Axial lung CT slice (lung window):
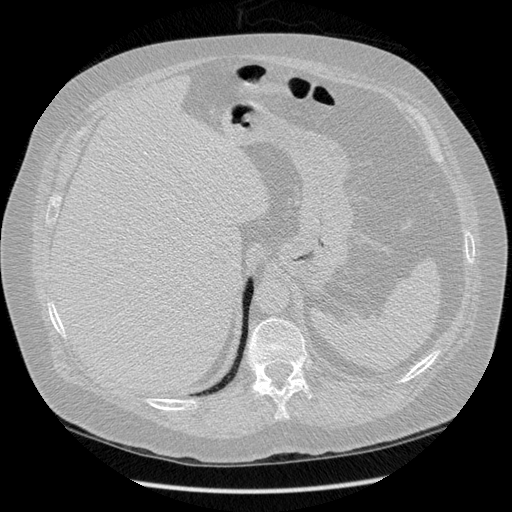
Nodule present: no